Field crop: maize
Growth stage: 2
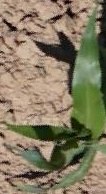
Species: maize